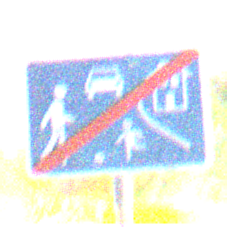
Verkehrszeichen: EndeVerkehrsberuhigterBereich
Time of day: Night
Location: Outdoor (Suburban)
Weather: PartlyCloudy
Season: NotSpecified
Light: Artificial